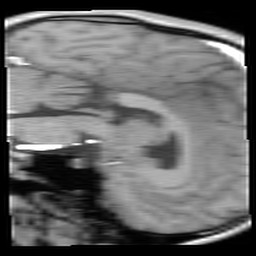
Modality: FLASH
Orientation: sagittal
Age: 23
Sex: male
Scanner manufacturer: siemens
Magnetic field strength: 3 T
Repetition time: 0.245 s
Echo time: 0.0026 s